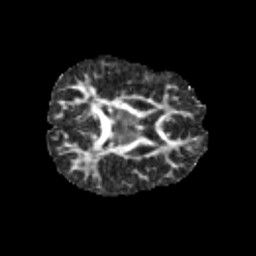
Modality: FA
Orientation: axial
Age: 10
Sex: female
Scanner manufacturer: siemens
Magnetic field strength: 3 T
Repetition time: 3.8 s
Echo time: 0.07 s